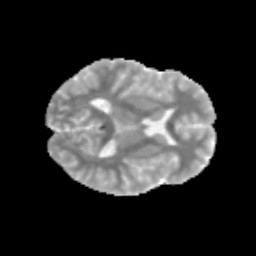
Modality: MD
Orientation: axial
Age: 13
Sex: male
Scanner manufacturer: siemens
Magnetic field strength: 3 T
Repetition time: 3.8 s
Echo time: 0.07 s